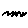
Label: zigzag